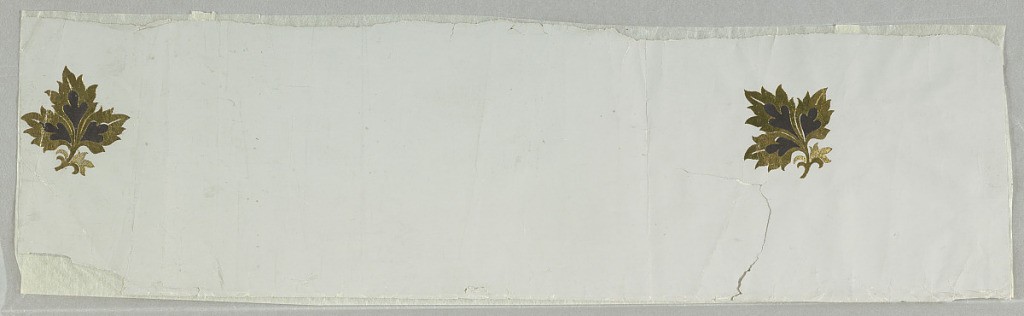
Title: Sidewall
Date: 1850–60
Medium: Block-printed
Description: Two leaf sprigs, each composed of three leaves, printed in gold with black centers. Small leaf on stem is ribbed. Printed on matte gray ground.